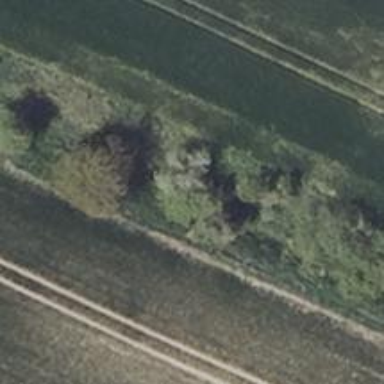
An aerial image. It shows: Deciduous broadleaved tree.